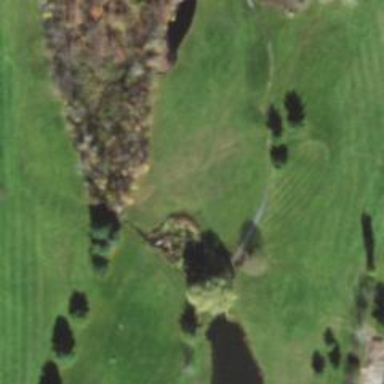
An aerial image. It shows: Golf fairway surrounded by grass.